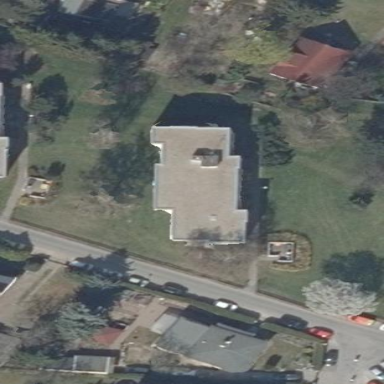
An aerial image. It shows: Flat-roofed apartment building.